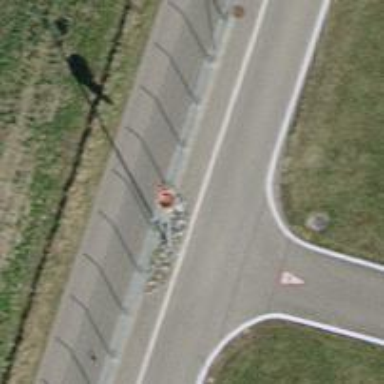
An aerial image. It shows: Windsock at the airport.